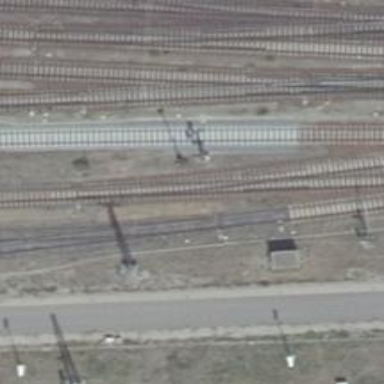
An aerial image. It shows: Railway signal.